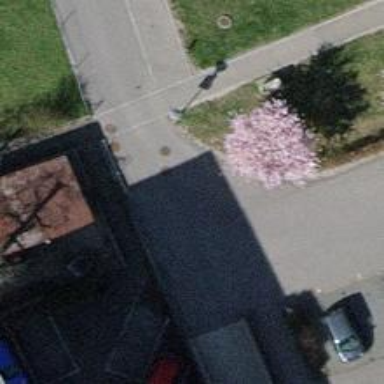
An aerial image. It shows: Minor distribution substation with street cabinet nearby. It is utility power substation.